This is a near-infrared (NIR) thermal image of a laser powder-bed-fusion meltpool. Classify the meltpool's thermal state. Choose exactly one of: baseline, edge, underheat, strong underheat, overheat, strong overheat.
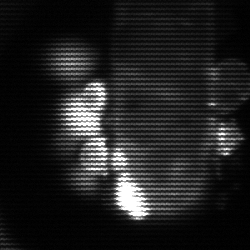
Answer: strong underheat